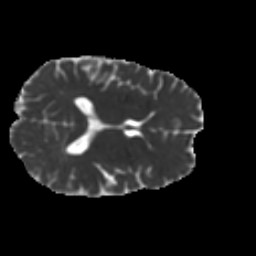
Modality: MD
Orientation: axial
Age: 32
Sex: male
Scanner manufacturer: ge
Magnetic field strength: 3 T
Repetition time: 7.8 s
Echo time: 0.0609 s